【题型】证明题　【知识点】平面几何　【难度】hard
已知以 $AB$ 为直径的半圆 $O$ 上有一点 $C$, $CD \perp OA$, 垂足为点 $D$, 点 $E$ 是半径 $OC$ 上一点(不与点 $O$、$C$ 重合), 作 $EF \perp OC$ 交弧 $BC$ 于点 $F$, 联结 $OF$。

(1) 如图1, 当 $FE$ 的延长线经过点 $A$ 时, 求 $\frac{CD}{AF}$ 的值；

(2) 如图2, 作 $FG \perp AB$, 垂足为点 $G$, 联结 $EG$。

\textcircled{\scriptsize 1} 试判断 $EG$ 与 $CD$ 的大小关系, 并证明你的结论；

\textcircled{\scriptsize 2} 当 $\Delta EFG$ 是等腰三角形, 且 $\sin \angle COD = \frac{4}{5}$, 求 $\frac{OE}{OD}$ 的值。

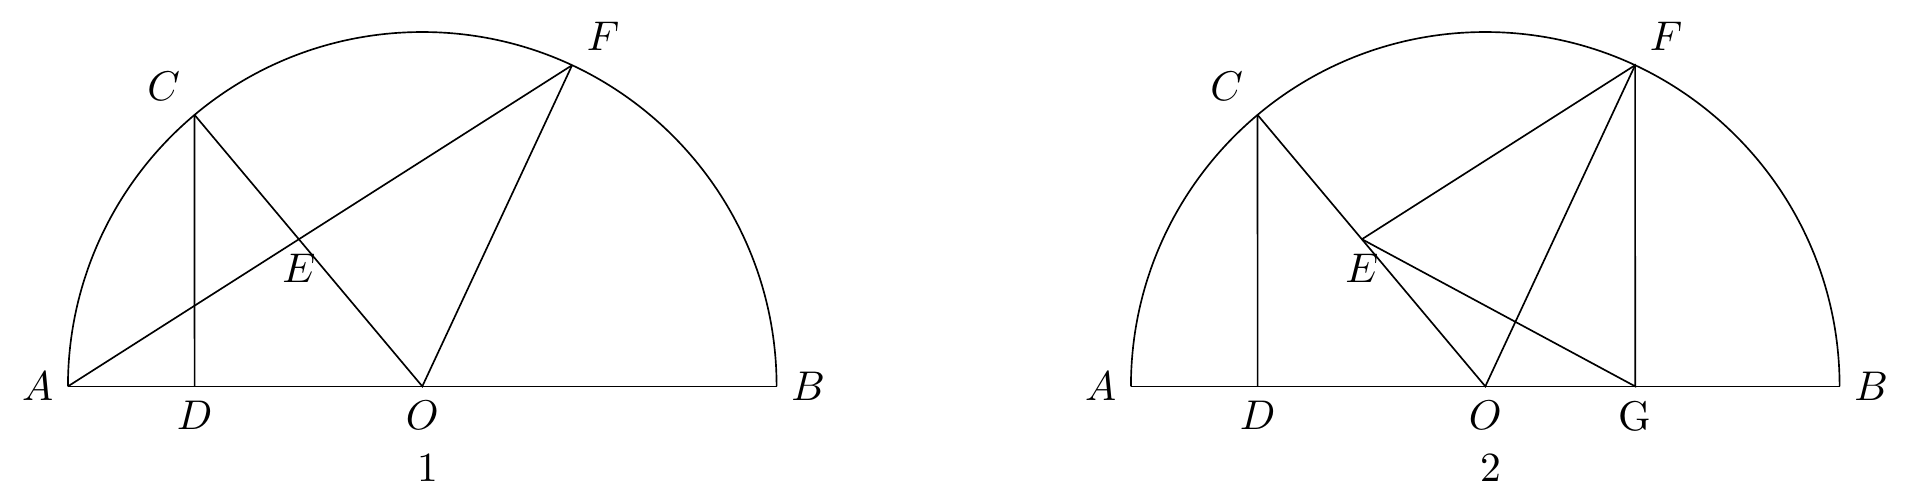
【解答】
解：(1) 当 $FE$ 的延长线经过点 $A$ 时,

$\because$ $EF \perp OC$,

$\therefore$ $AE = FE = \frac{1}{2} AF$, $\angle A + \angle AOE = 90^\circ$。

$\because$ $CD \perp OA$,

$\therefore$ $\angle C + \angle AOE = 90^\circ$,

$\therefore$ $\angle A = \angle C$。

在 $\triangle AOE$ 和 $\triangle COD$ 中,
$\angle A = \angle C$,
$OA = OC$,
$\angle AOE = \angle COD$,

$\therefore$ $\triangle AOE \cong \triangle COD(ASA)$,

$\therefore$ $AE = CD$,

$\therefore$ $CD = \frac{1}{2} AF$,

$\therefore$ $\frac{CD}{AF} = \frac{1}{2}$；

(2) \textcircled{\scriptsize 1} $EG$ 与 $CD$ 的大小关系为：$EG = CD$。理由：

延长 $FE$ 交 $\odot O$ 于点 $M$, 延长 $FG$ 交 $\odot O$ 于点 $N$, 延长 $CD$ 交 $\odot O$ 于点 $H$, 连接 $MN$, $OH$, $ON$, $OM$, 如图,

$\because$ $OE \perp FM$,

$\therefore$ $EF = EM$,

$\because$ $AB$ 为直径, $FG \perp AB$,

$\therefore$ $FG = GN$,

$\therefore$ $EG$ 为 $\Delta FMN$ 的中位线,

$\therefore$ $EG = \frac{1}{2} MN$,

$\because$ $AB$ 为直径, $CD \perp OA$,

$\therefore$ $CD = DH = \frac{1}{2} CH$,

$\because$ $OC = OH$, $OA \perp CH$,

$\therefore$ $\angle COH = 2 \angle COD$,

$\because$ $\angle FEO = \angle FGO = 90^\circ$,

$\therefore$ $\angle EFG + \angle EOG = 180^\circ$,

$\because$ $\angle AOC + \angle EOG = 180^\circ$,

$\therefore$ $\angle AOC = \angle EFG$,

$\therefore$ $\angle COH = 2 \angle EFG$,

$\because$ $\angle MON = 2 \angle EFG$,

$\therefore$ $\angle MON = \angle COH$,

$\therefore$ $\overrightarrow{CH} = \overrightarrow{MN}$,

$\therefore$ $CH = MN$,

$\therefore$ $EG = CD$；

\textcircled{\scriptsize 2} $\because$ $\sin \angle COD = \frac{4}{5}$, $\sin \angle COD = \frac{CD}{OC}$,

$\therefore$ $\frac{CD}{OC} = \frac{4}{5}$,

$\therefore$ 设 $CD = 4k$, 则 $OC = 5k$,

$\therefore$ $OD = \sqrt{OC^2 - CD^2} = 3k$。

 I. 当 $EF = EG$ 时,

由(2)\textcircled{\scriptsize 1}知：$EG = CD = 4k$,

$\therefore$ $EF = 4k$, $OF = OC = 5k$,

$\because$ $EF \perp OC$,

$\therefore$ $OE = \sqrt{OF^2 - EF^2} = 3k$。

$\therefore$ $OE = OD$,

$\therefore$ $\frac{OE}{OD} = 1$；

II. 当 $FG = EF$ 时,

过点 $E$ 作 $EH \perp AB$ 于点 $H$, 如图,

在 $Rt\Delta FEO$ 和 $Rt\Delta FGO$ 中,
$FO = FO$,
$FE = FG$,

$\therefore$ $Rt\Delta FEO \cong Rt\Delta FGO(HL)$,

$\therefore$ $OE = OG$,

设 $OE = OG = m$,

$\because$ $\sin \angle COD = \frac{4}{5}$,

$\therefore$ $\frac{EH}{OE} = \frac{4}{5}$,

$\therefore$ $EH = \frac{4}{5}m$,

$\therefore$ $OH = \frac{3}{5}m$,

$\therefore$ $HG = \frac{8}{5}m$,

$\because$ $EH^2 + GH^2 = EG^2$,

$\therefore$ $(\frac{4}{5}m)^2 + (\frac{8}{5}m)^2 = (4k)^2$,

$\therefore$ $m = \sqrt{5}k$,

$\therefore$ $OE = \sqrt{5}k$,

$\therefore$ $\frac{OE}{OD} = \frac{\sqrt{5}}{3}$；

III. 当 $FG = EG$ 时, 则 $FG = 4k$,

连接 $FC$, 如图,

$\because$ $CD = FG = 4k$, $CD \perp AB$, $FG \perp AB$,

$\therefore$ 四边形 $CDGF$ 为矩形,

$\therefore$ $CF = DG$。

在 $Rt\Delta CDO$ 和 $Rt\Delta FGO$ 中,
$CD = FG$,
$OC = OF$,

$\therefore$ $Rt\Delta CDO \cong Rt\Delta FGO(HL)$,

$\therefore$ $OD = OG = 3k$,

$\therefore$ $FC = DG = 6k$,

设 $OE = x$, 则 $CE = OC - OE = 5k - x$,

$\because$ $EF^2 = CF^2 - CE^2$, $EF^2 = OF^2 - OE^2$,

$\therefore$ $(6k)^2 - (5k - x)^2 = (5k)^2 - x^2$,

$\therefore$ $x = \frac{7}{5} k$,

$\therefore$ $OE = \frac{7}{5} k$,

$\therefore$ $\frac{OE}{OD} = \frac{\frac{7}{5} k}{3k} = \frac{7}{15}$。

综上, 当 $\Delta EFG$ 是等腰三角形, 且 $\sin \angle COD = \frac{4}{5}$, $\frac{OE}{OD}$ 的值为 $1$ 或 $\frac{\sqrt{5}}{3}$ 或 $\frac{7}{15}$。
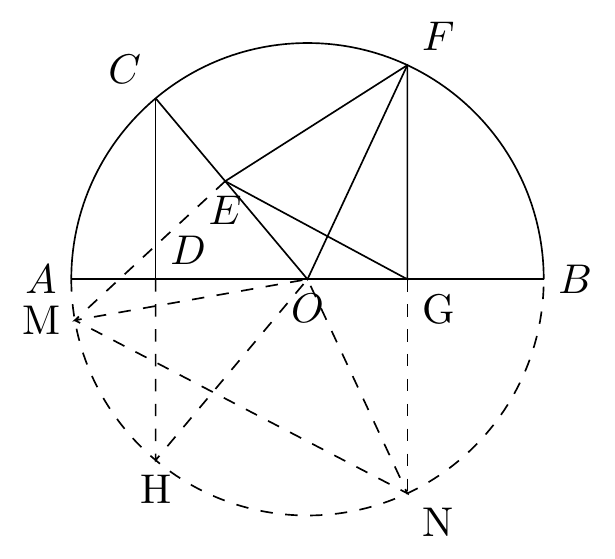
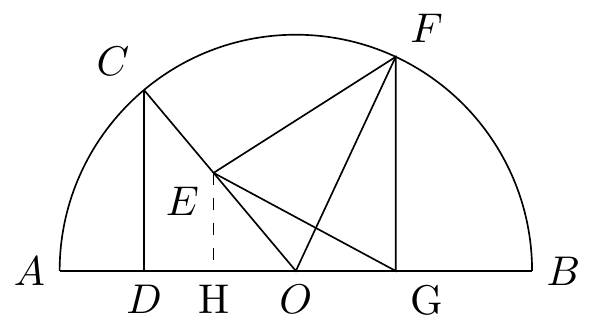
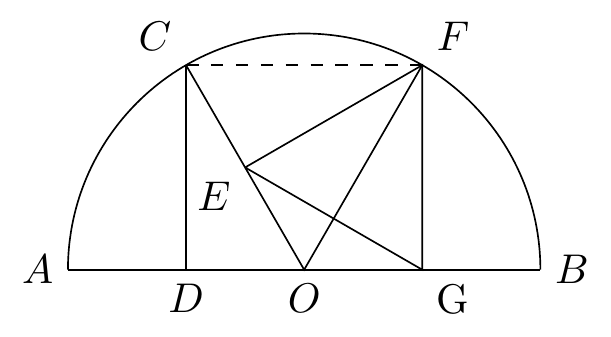